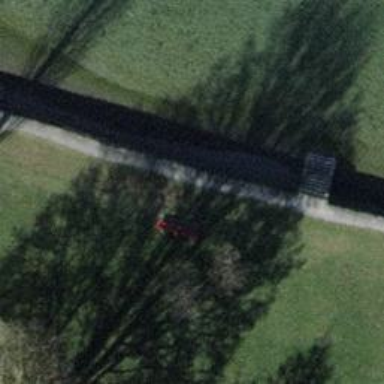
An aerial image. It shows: Bench.